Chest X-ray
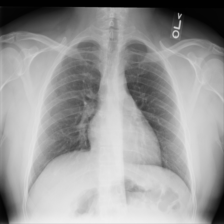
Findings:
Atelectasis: negative
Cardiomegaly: negative
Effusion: negative
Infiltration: negative
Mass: negative
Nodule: negative
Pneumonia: negative
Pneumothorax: negative
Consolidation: negative
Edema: negative
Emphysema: negative
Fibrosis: negative
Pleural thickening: negative
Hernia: negative